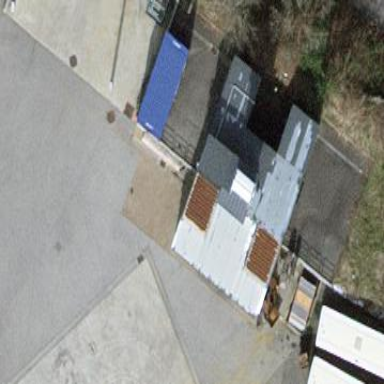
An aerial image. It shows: Shed.